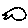
Label: fish